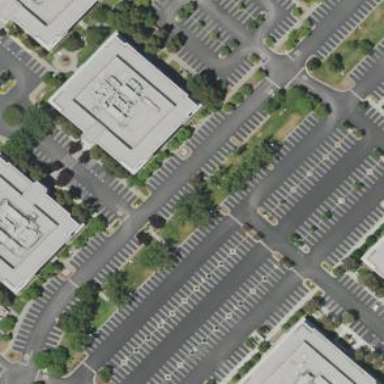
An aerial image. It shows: Office building.